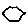
Label: hexagon